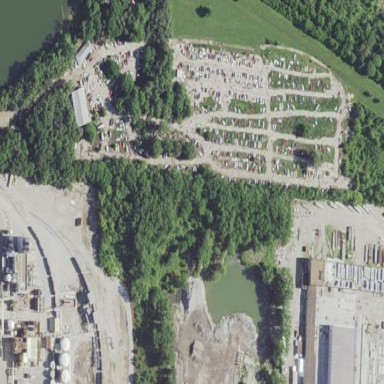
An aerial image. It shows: Scrap yard situated in industrial area.